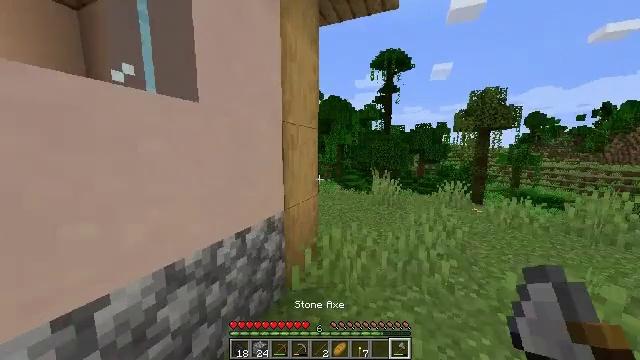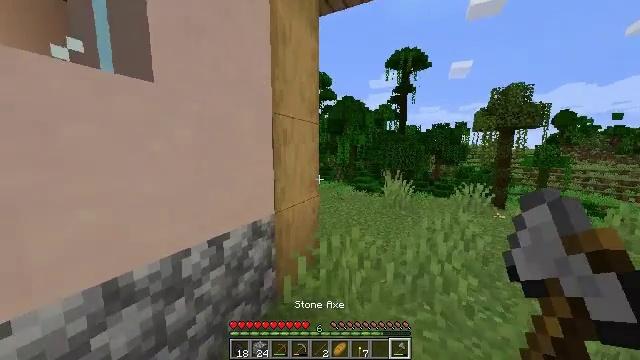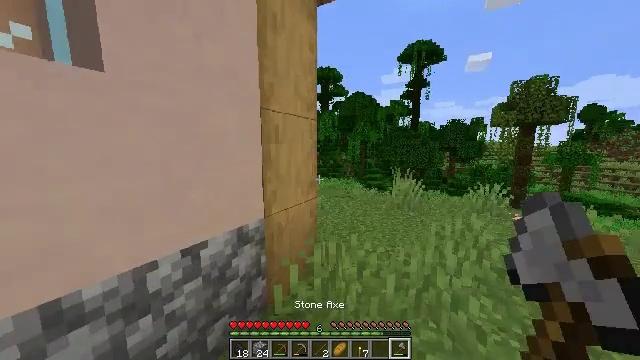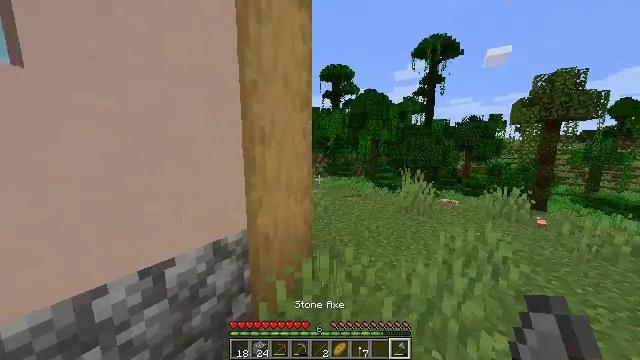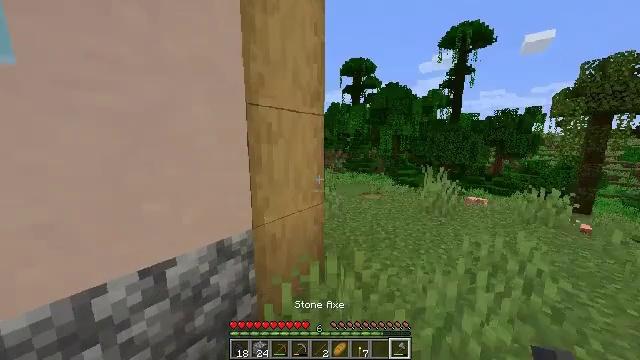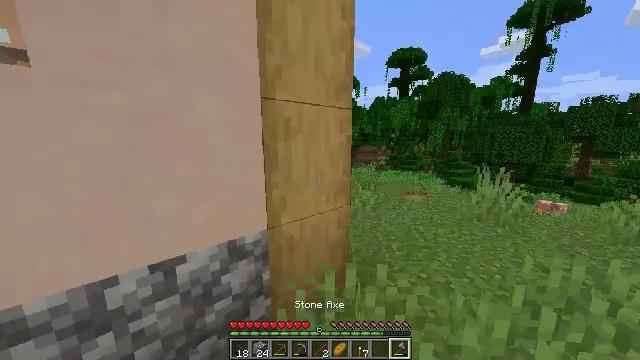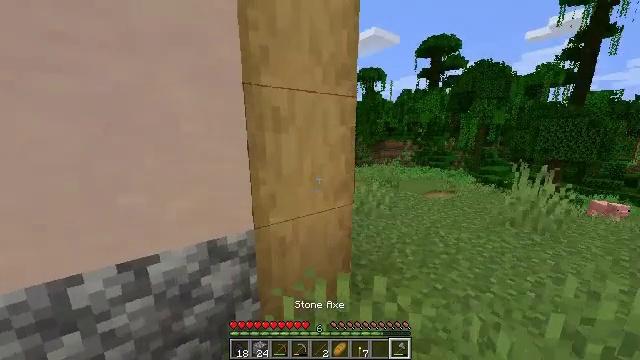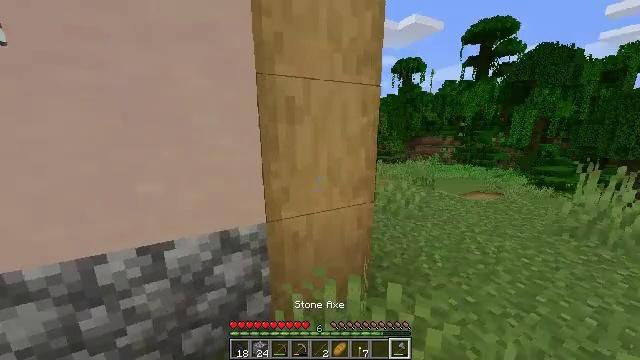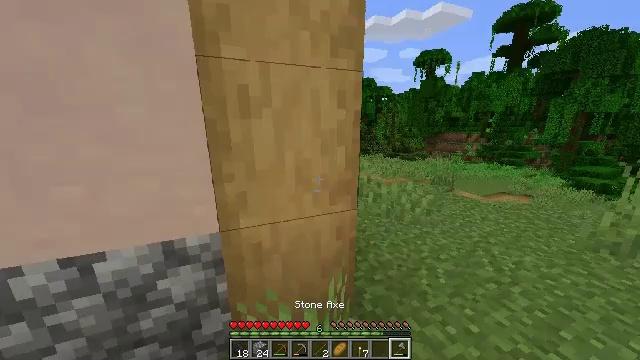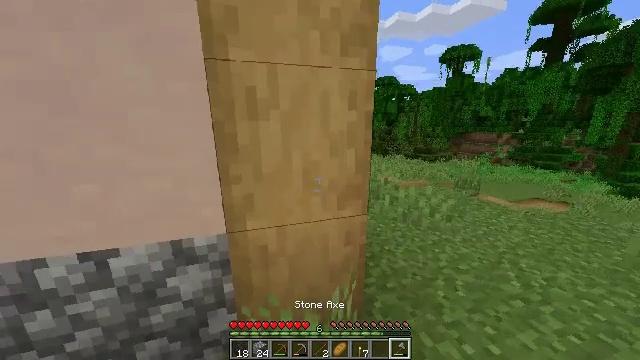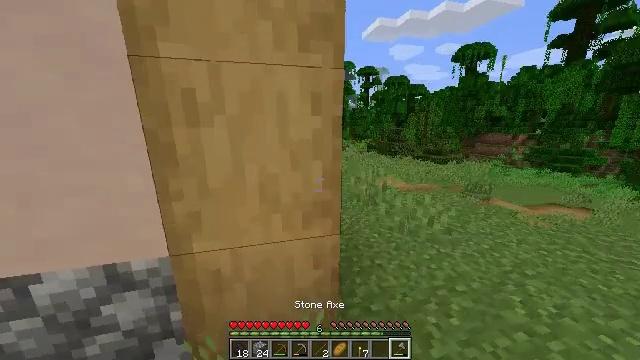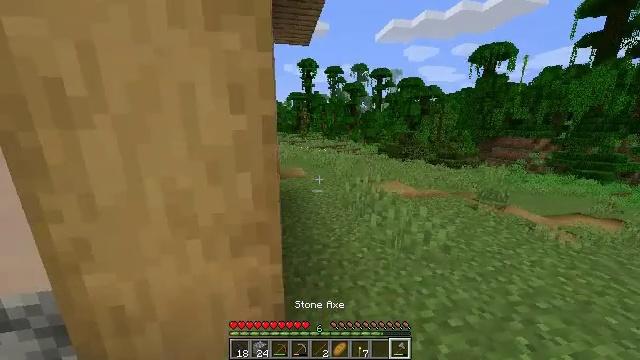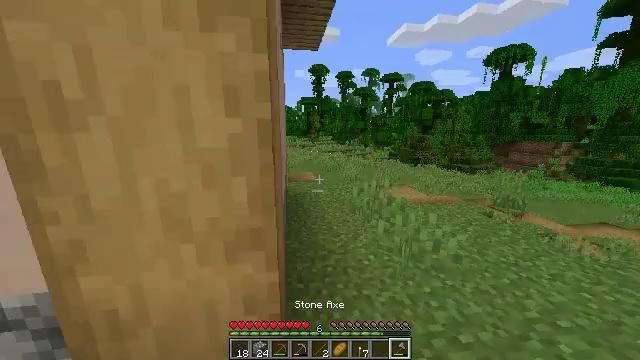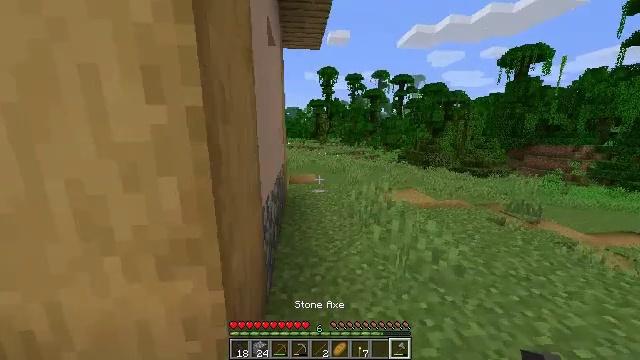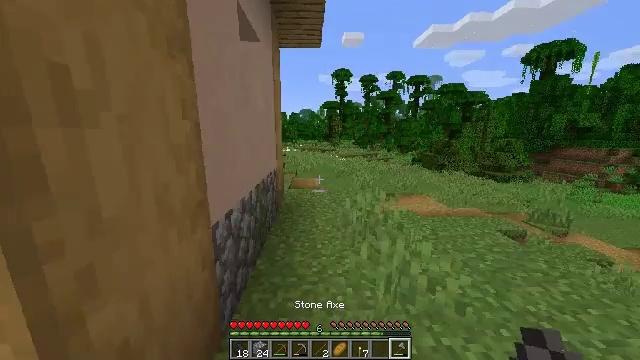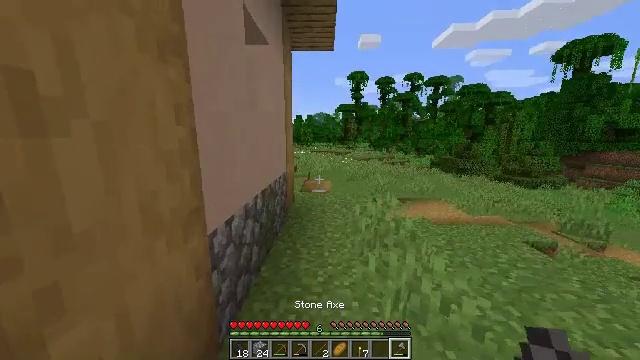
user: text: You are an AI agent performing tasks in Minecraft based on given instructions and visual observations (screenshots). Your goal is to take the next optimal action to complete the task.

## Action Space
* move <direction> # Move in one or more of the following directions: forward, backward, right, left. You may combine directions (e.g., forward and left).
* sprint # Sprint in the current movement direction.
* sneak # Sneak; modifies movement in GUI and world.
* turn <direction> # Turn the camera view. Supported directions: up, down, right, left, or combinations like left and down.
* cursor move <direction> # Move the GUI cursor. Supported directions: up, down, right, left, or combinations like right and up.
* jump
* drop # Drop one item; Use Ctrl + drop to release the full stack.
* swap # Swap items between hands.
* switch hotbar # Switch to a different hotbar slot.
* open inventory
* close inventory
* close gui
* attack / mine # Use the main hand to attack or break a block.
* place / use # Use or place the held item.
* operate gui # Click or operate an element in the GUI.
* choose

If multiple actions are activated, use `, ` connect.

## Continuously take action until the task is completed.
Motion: motion action
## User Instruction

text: Mine the brewing stand from your base.
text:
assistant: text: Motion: move forward and move right, turn left
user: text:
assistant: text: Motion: move forward and move right, turn left
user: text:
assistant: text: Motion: move forward and move right, turn left
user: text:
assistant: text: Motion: move forward and move right, turn left and down
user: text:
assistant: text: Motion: move forward and move right, turn left and down
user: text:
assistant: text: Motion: move forward and move right, turn left and down
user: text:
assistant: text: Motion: move forward and move right, turn left and down
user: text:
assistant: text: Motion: move forward and move right, turn left
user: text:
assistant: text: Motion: move forward and move right, turn left
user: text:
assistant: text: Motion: move forward and move right, turn left
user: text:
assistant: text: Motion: move forward and move right, turn left
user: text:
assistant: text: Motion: move forward and move right, turn left and up
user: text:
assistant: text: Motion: move forward and move right, turn left
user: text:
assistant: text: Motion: move forward and move right, turn left
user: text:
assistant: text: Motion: move forward and move right, turn left
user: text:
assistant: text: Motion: move forward and move right, turn left
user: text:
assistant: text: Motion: move forward and move right, turn left
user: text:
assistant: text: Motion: move forward and move right, turn left
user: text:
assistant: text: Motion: move forward and move right, turn left and up
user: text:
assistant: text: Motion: move forward and move right, turn left
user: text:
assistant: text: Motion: move forward and move right, turn left
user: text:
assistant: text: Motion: move forward and move right
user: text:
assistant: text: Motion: move forward and move right, turn left
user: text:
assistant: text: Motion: move forward and move right, turn left
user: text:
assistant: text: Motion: move forward and move right, turn left
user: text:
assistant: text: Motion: move forward and move right, turn left
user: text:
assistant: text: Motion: move forward and move right, turn left
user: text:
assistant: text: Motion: move forward and move right, turn left
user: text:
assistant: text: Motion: move forward and move right, turn left
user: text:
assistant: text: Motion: move forward, turn left and up